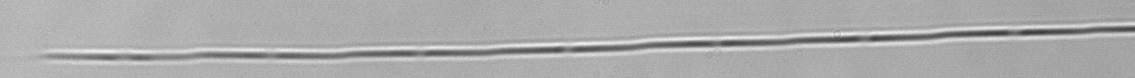
Label: Pseudo-nitzschia